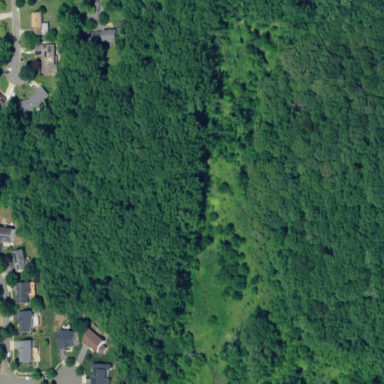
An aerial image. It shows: Forest area.